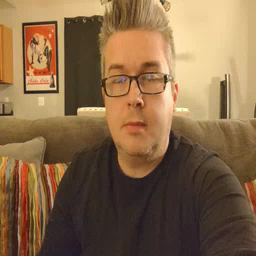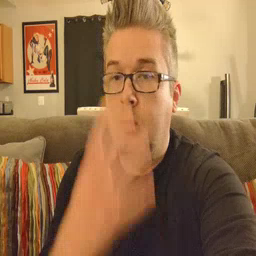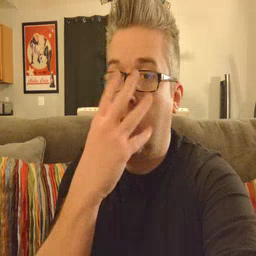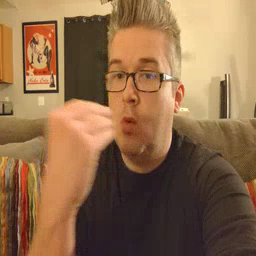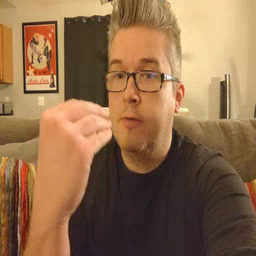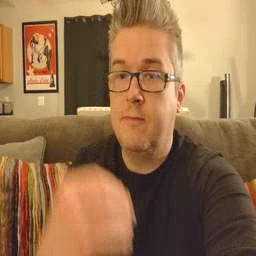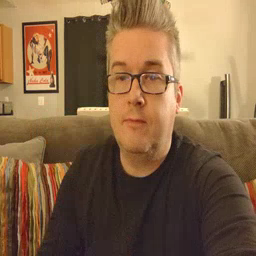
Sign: wolf